Question: I have a problem with following tutorial:
<URL>
In faces-context file you have to declare the place where all the language properties-files are ('<base-name>HERE</base-name>'). But in that example they use apparently maven2 and so they have a resource folder.
I am using eclipse and dynamic web project, that's why there is no resource folder. I tried a few possibilities like adding a new folder to the build path but I don't get it work.
Can you tell me please where to place those files to let my app find it. thank you so much
In addition I add a picture of my directory-structure:

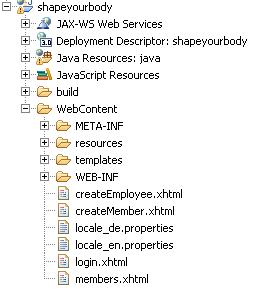
Answer: They need to end up in the runtime classpath. The isn't part of the runtime classpath.
In your case, just drop them in the folder. Imagine that they are placed in a package 'com.example.i18n', then you can specify as basename 'com.example.i18n.locale' (although I would prefer 'text' or 'messages' over 'locale' since they are actually no locale files).
### Related:
- <URL>